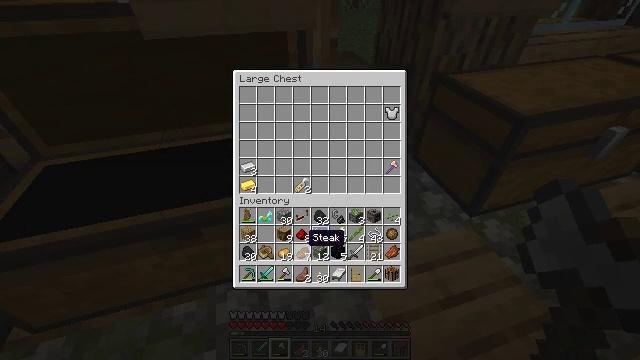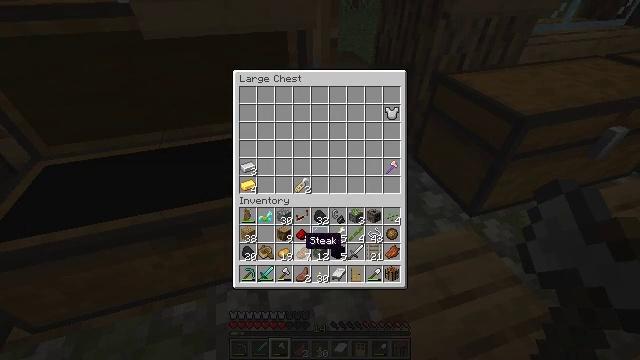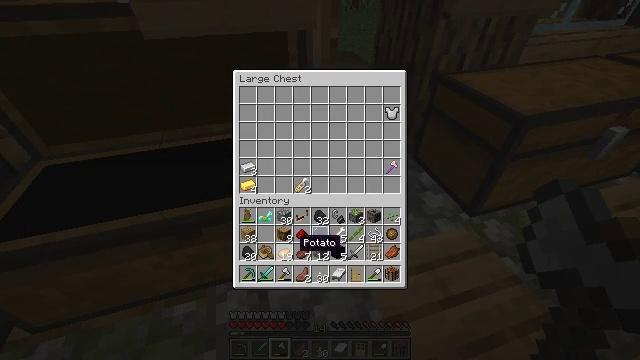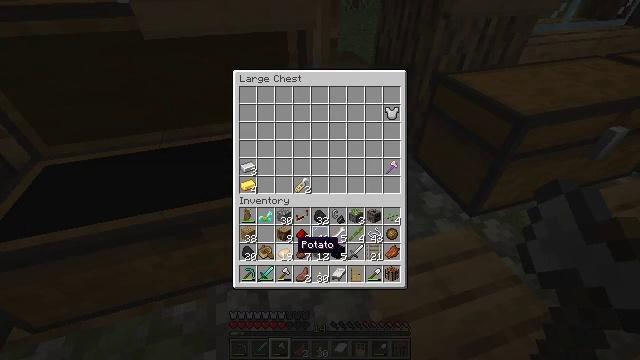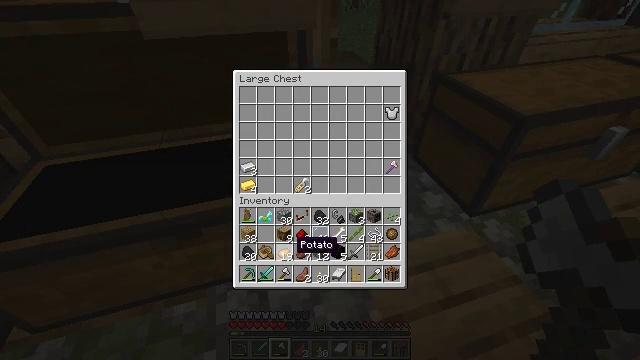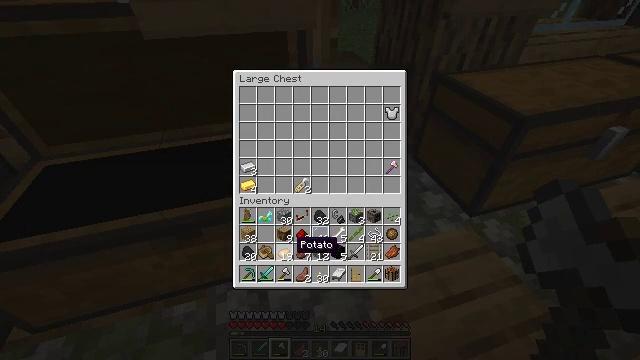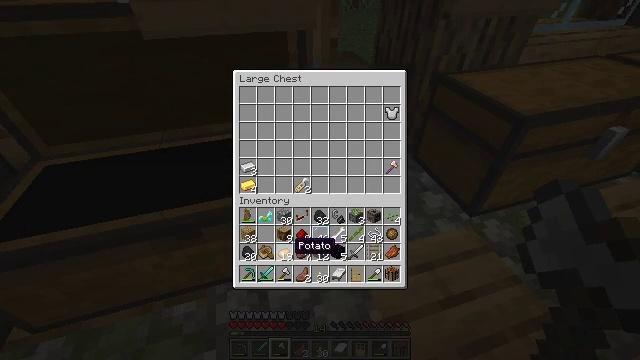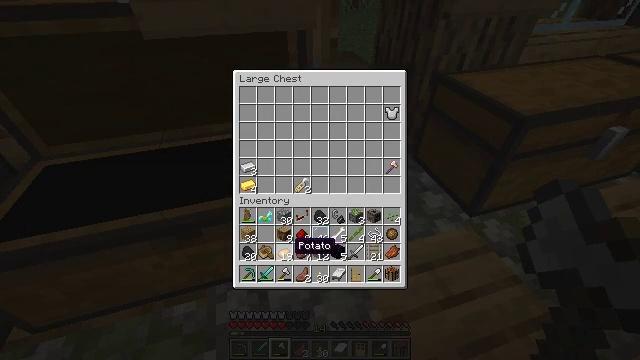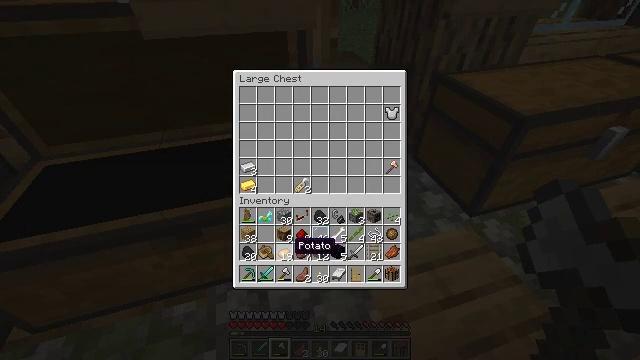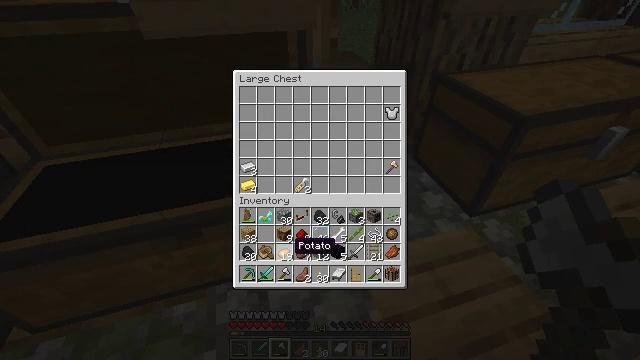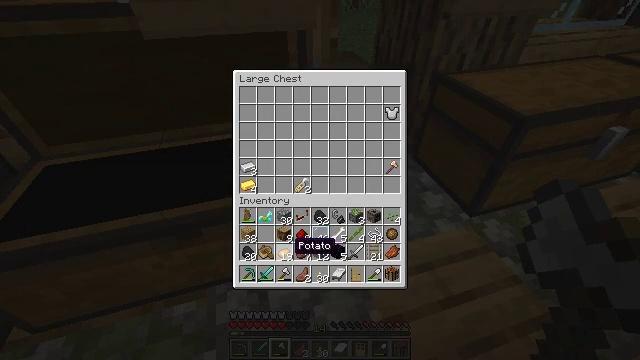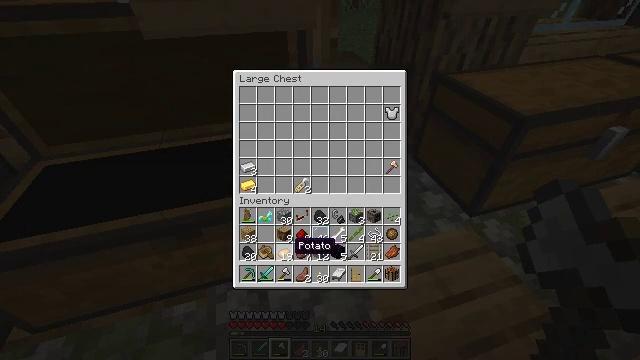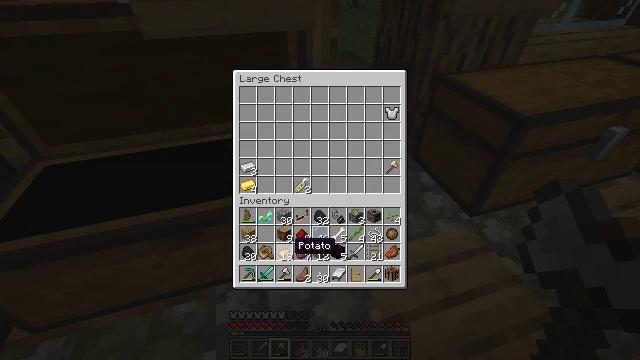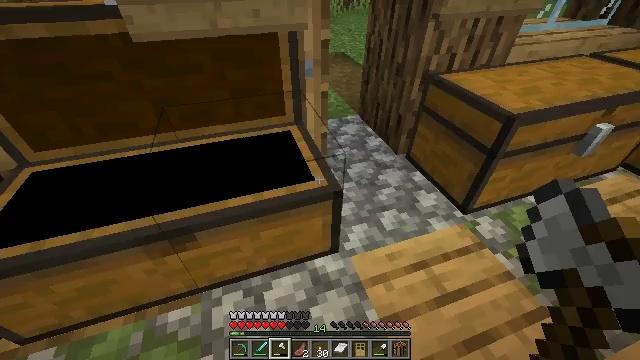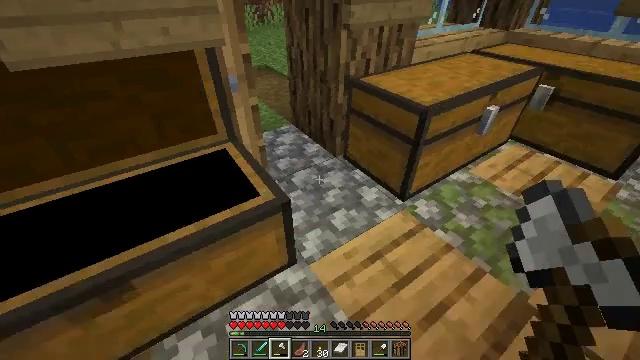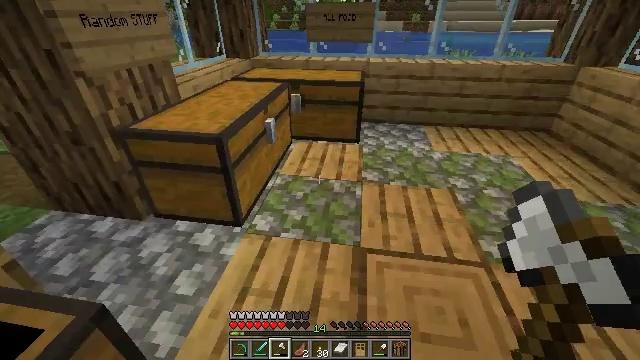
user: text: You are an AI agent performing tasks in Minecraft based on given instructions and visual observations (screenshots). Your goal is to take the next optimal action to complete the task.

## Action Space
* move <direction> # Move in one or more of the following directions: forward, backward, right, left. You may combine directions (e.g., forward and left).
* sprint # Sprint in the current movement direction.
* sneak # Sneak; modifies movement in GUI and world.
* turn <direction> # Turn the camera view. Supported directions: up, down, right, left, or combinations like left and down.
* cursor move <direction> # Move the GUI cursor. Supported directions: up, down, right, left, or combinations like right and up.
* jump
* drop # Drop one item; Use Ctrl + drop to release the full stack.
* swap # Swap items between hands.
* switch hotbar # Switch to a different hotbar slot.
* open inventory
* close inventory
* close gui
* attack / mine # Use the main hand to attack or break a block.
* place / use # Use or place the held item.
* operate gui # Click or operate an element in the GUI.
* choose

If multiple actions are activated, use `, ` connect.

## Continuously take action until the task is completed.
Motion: motion action
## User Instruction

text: Mine the furnace to collect it.
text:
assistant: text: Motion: no_op
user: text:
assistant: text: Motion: no_op
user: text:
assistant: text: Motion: no_op
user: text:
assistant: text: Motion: no_op
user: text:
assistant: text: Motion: no_op
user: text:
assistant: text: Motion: no_op
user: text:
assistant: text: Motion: no_op
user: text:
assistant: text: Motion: no_op
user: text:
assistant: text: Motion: no_op
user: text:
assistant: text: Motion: no_op
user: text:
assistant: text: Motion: no_op
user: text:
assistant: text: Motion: no_op
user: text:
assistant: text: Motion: cursor move right
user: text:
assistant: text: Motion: turn right and up, close gui
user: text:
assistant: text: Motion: turn right and up, open inventory
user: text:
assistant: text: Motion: turn right and up
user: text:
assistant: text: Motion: move forward, turn right and up
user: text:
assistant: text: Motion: move forward, turn right and up
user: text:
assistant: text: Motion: move forward, turn right and up
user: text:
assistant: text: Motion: move forward, turn right and up
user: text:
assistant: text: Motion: move forward, turn right and up
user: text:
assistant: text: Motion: move forward
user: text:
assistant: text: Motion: move forward, turn left
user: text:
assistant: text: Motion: turn left and down
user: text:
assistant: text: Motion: turn left
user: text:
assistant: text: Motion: use / place
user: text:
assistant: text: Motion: use / place
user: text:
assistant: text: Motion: use / place
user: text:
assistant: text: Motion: no_op
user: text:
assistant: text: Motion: no_op